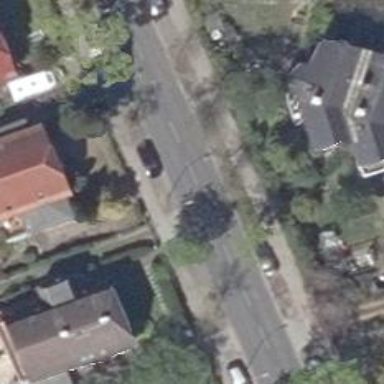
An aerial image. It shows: Avenue lined with deciduous broadleaved trees.